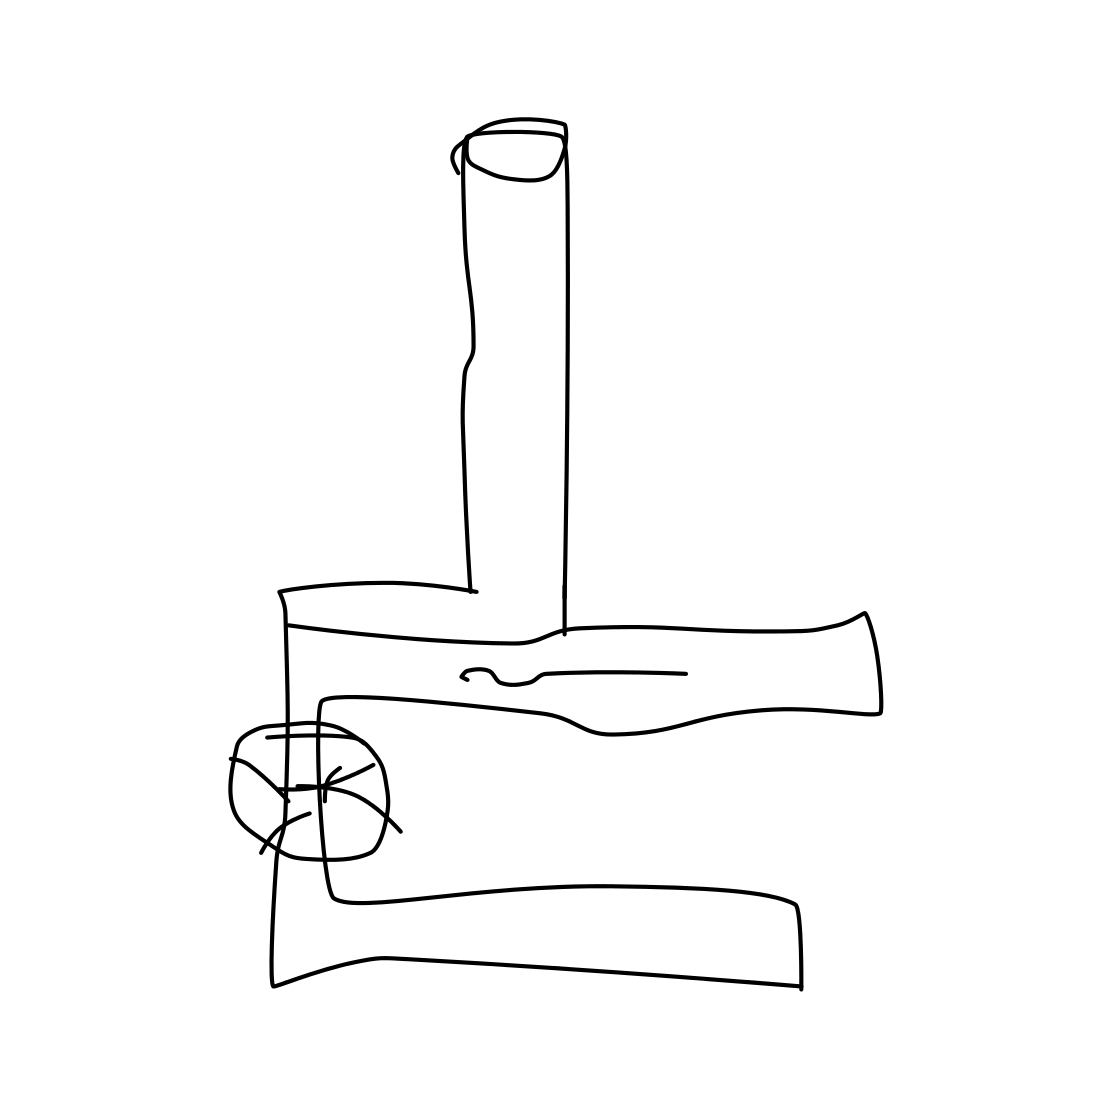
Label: microscope